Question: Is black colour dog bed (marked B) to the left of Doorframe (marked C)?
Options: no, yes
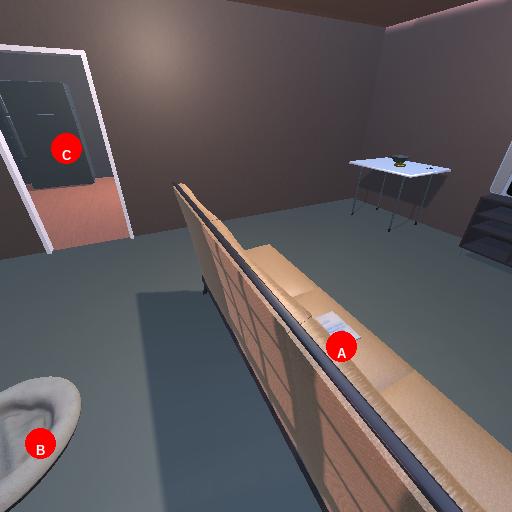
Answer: no